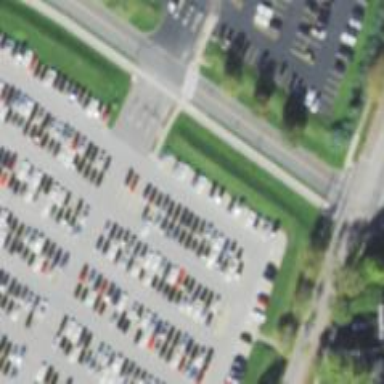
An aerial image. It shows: Parking space is available.